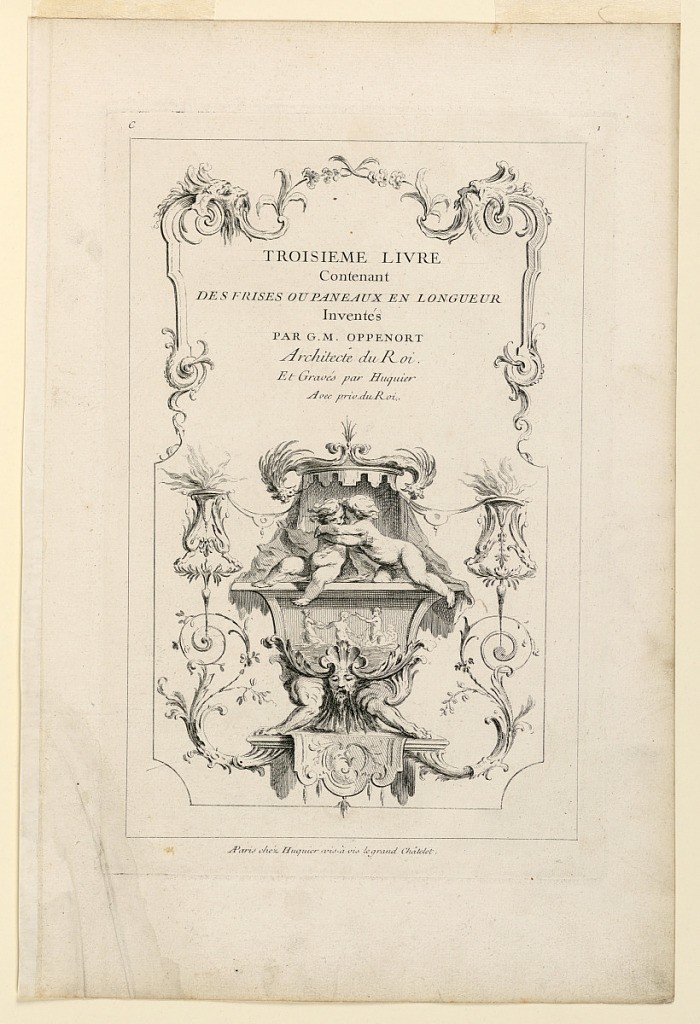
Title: Title Page from "Toisieme Livre Contenant Des Frises ou Paneaux en Longueur Inventés Par G. M. Oppenort Architecte du Roi et Gravés par Huquier"
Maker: Gilles-Marie Oppenord, French, 1672–1742
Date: after 1751
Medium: Etching on paper
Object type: Print
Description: The title, in the upper part of the page; below it on a pedestal two putti embracing. All framed by a delicate design of tendrils, volutes, and masks. Inscribed in center: "title; upper left: "C"; upper right: "1"; along lower margin: "A Paris chez Huquier vis-à-vis le grand Chatelet".